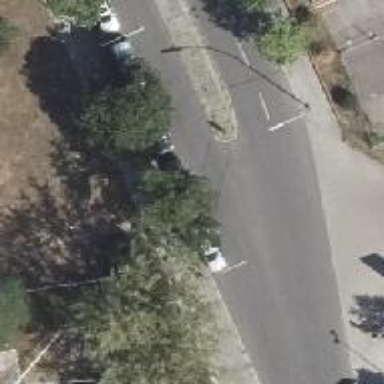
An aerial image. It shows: Unclassified road with asphalt surface. There is parallel on-street parking on the right lane.